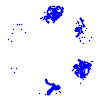
Particle: pion